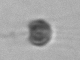
Label: Apedinella